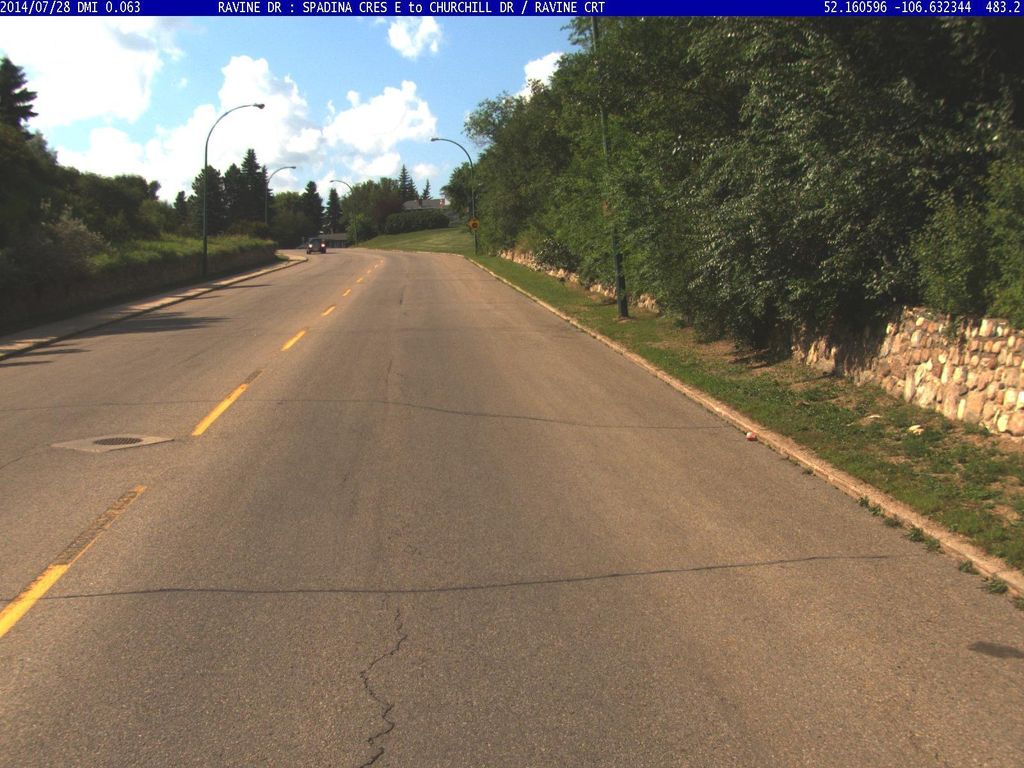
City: saskatoon